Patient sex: F
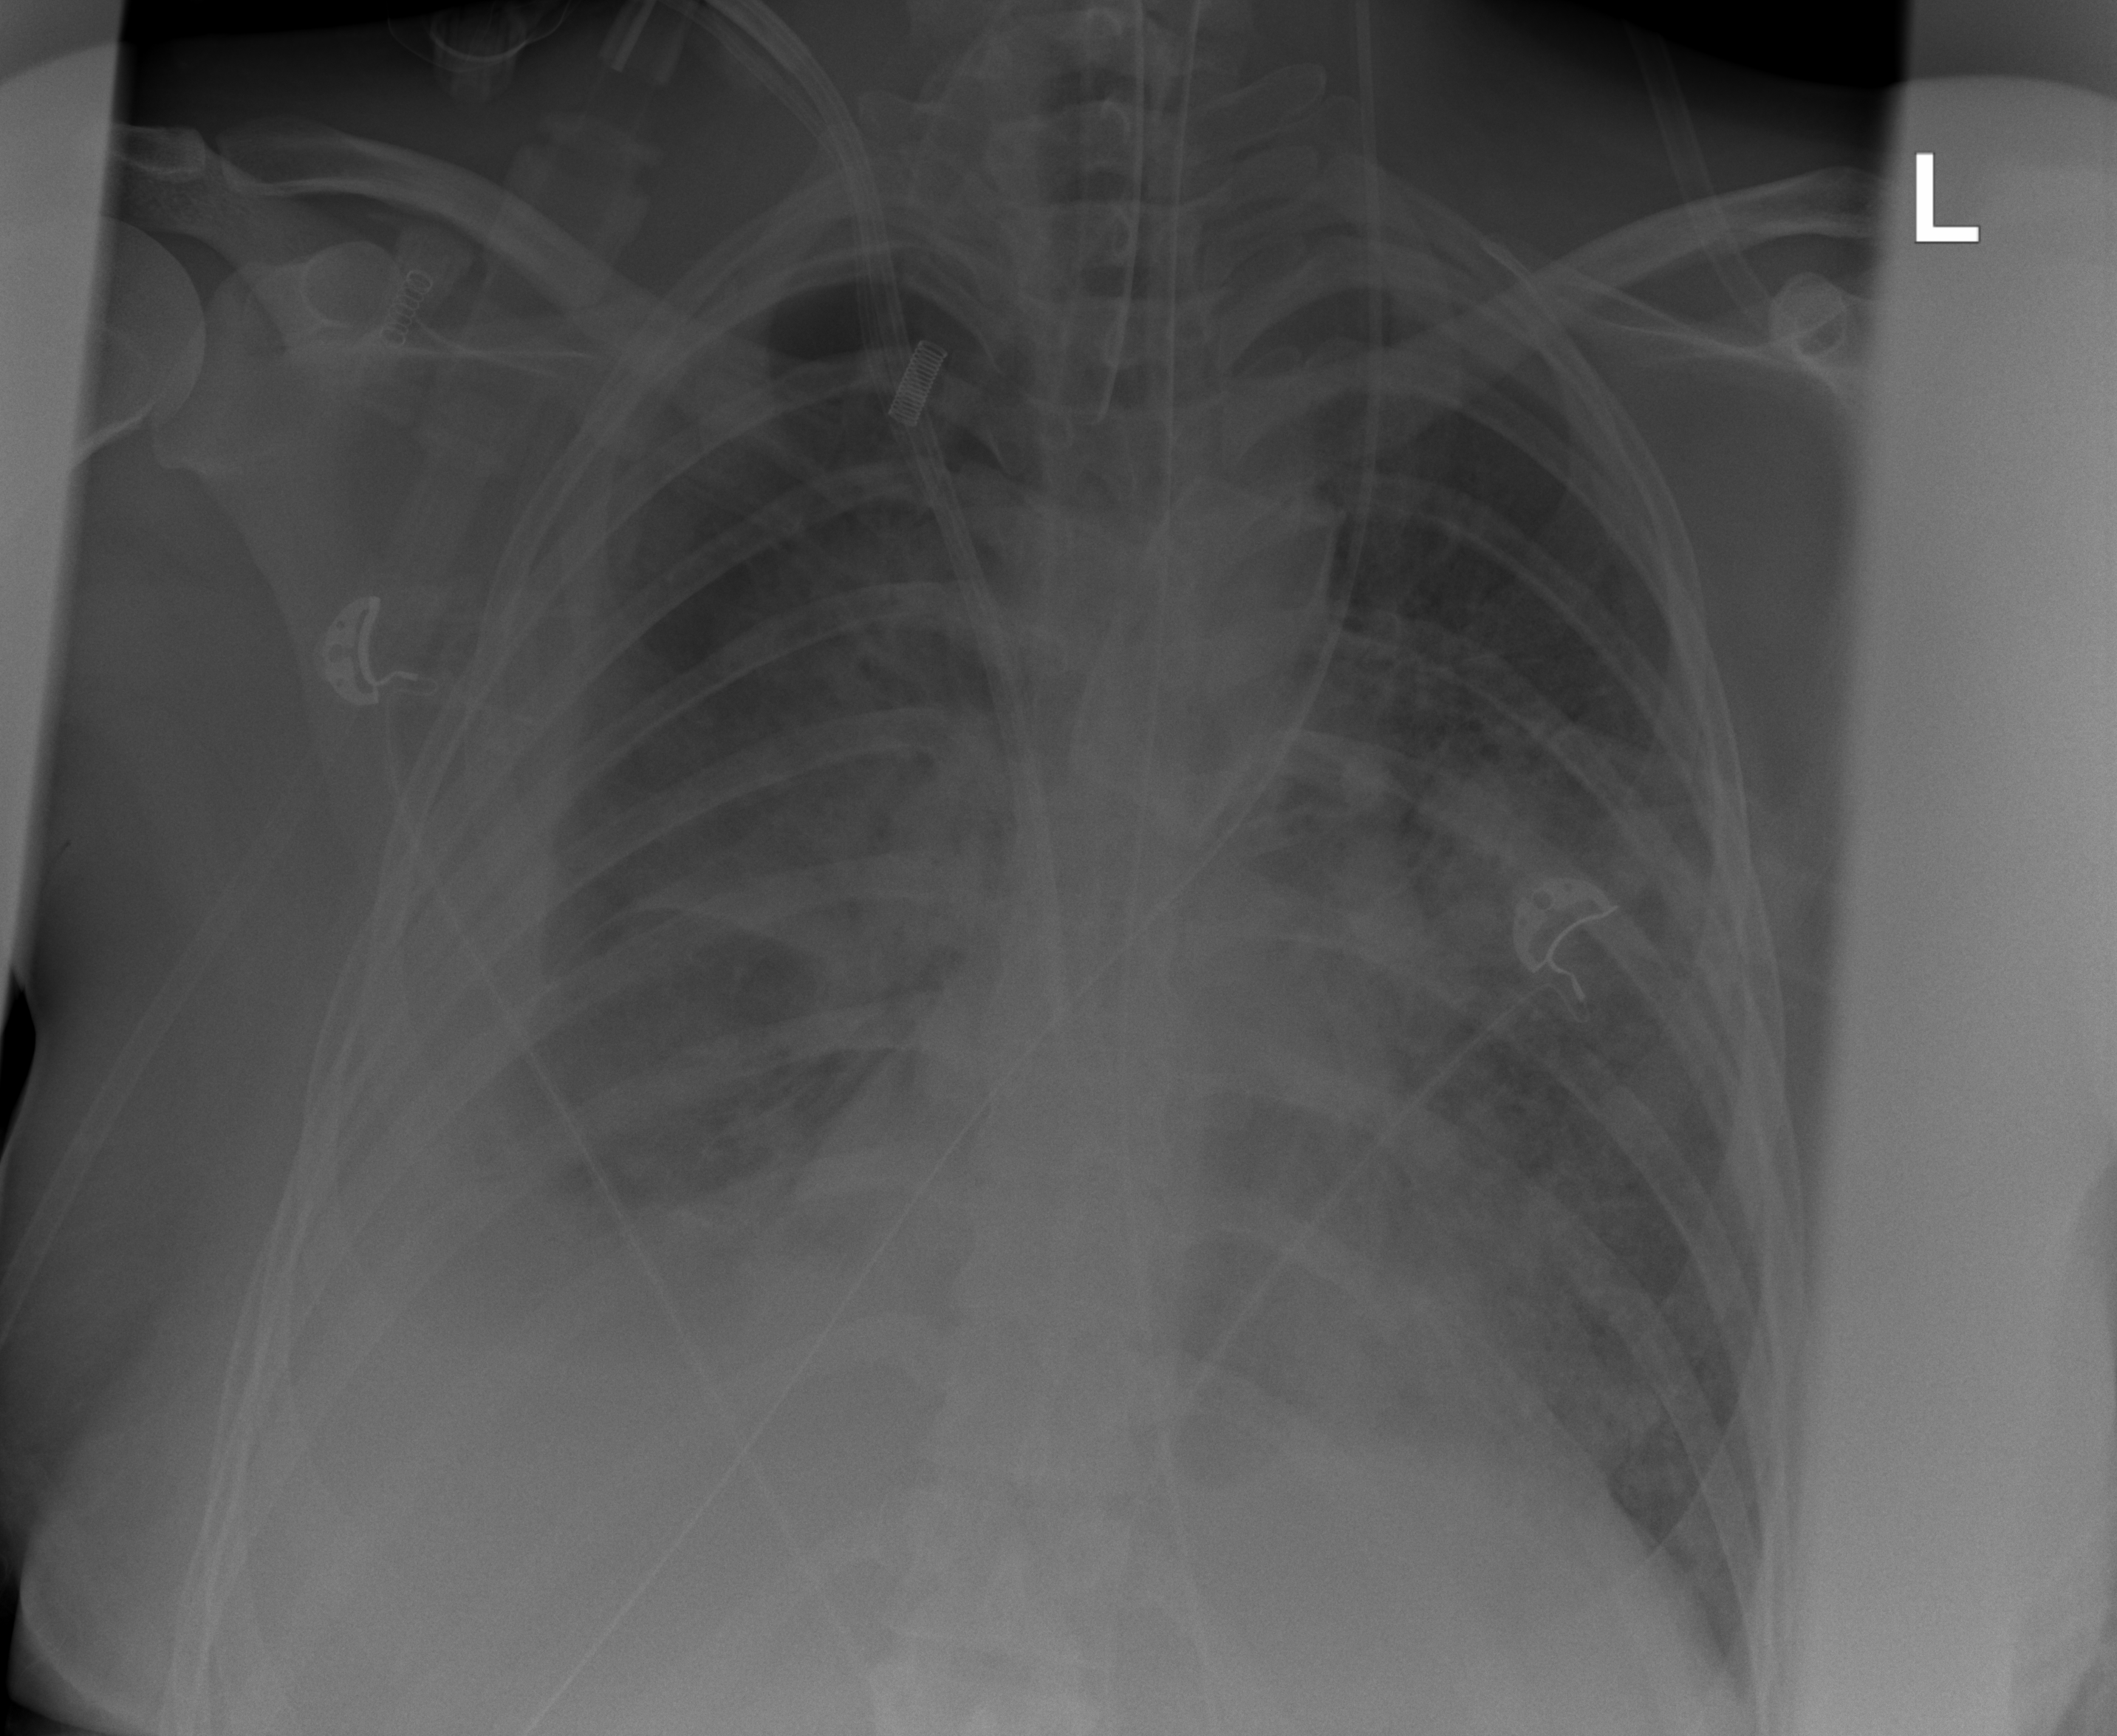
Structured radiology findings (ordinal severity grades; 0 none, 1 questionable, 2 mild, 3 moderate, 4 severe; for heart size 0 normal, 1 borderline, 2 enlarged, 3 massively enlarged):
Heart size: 0
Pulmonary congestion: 1
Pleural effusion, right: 3
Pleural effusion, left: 2
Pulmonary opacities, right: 3
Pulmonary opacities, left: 3
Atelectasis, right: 3
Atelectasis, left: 2